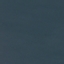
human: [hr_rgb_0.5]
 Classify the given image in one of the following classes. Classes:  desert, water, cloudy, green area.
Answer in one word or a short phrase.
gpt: water